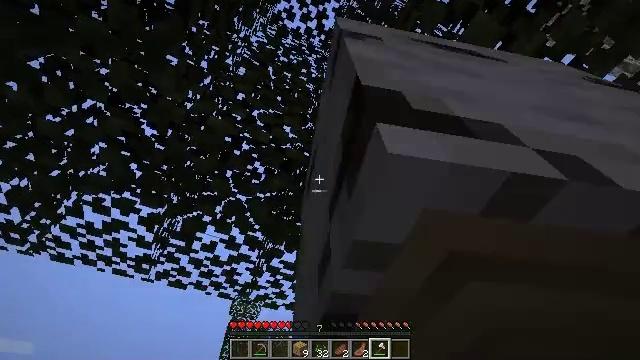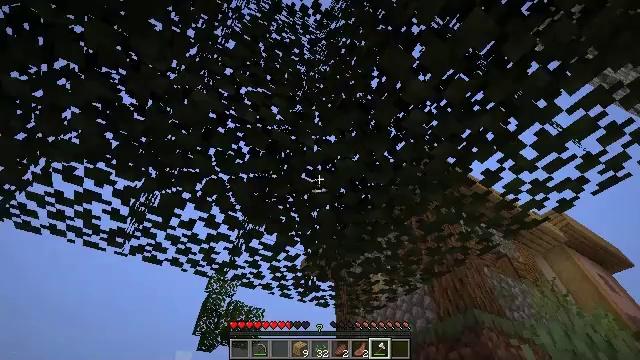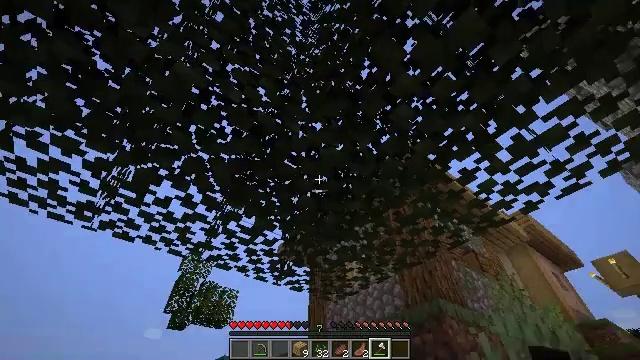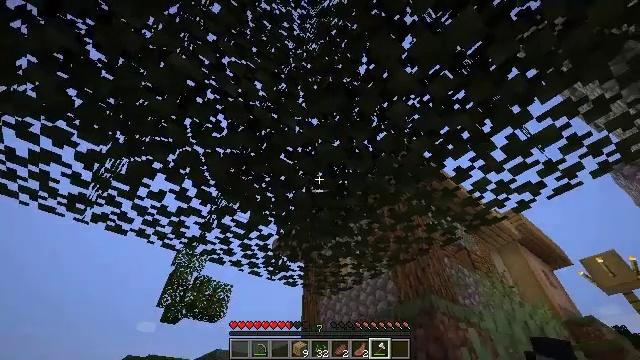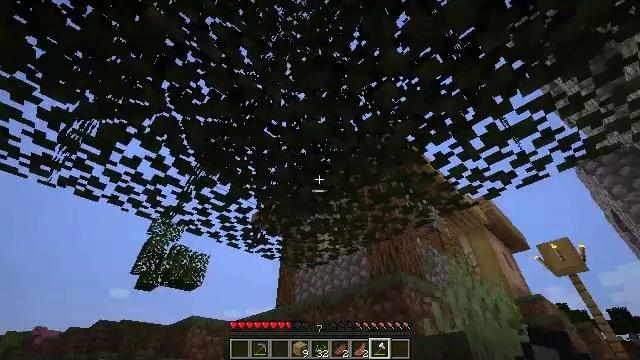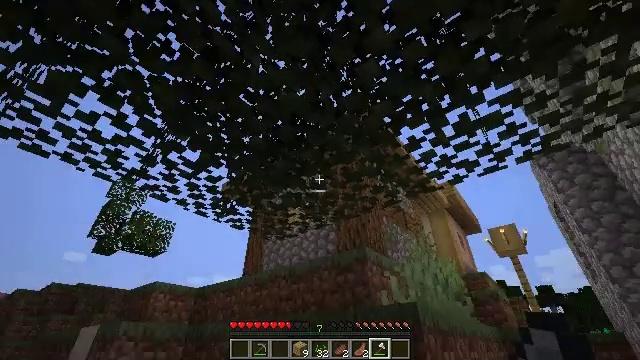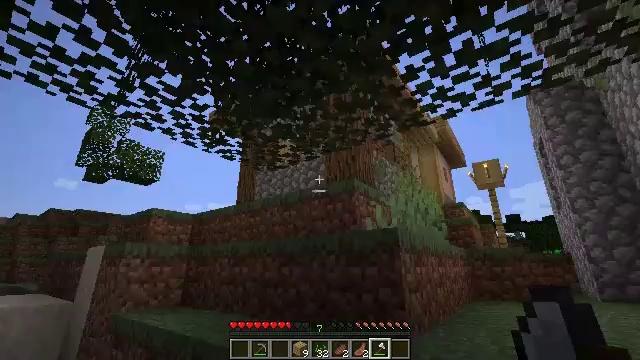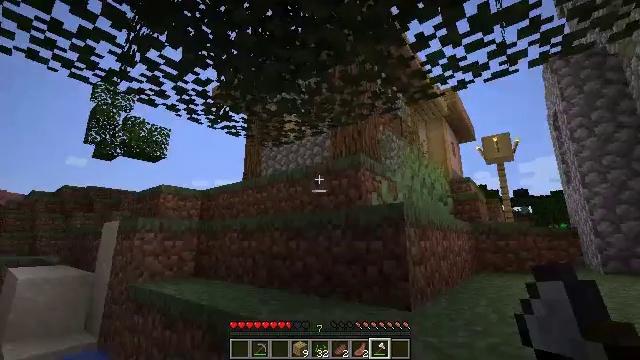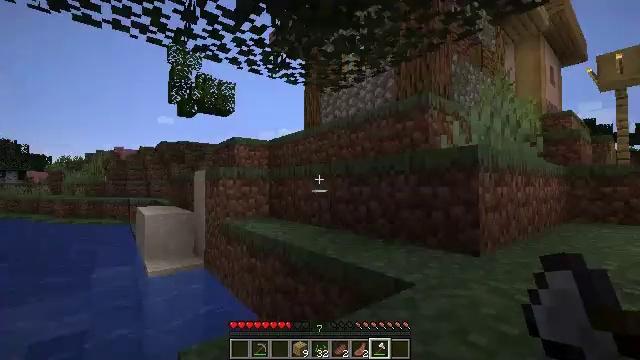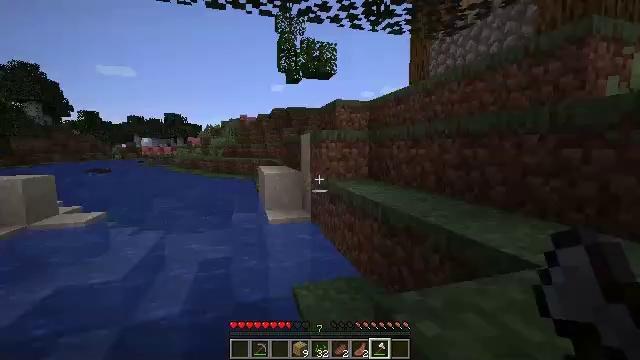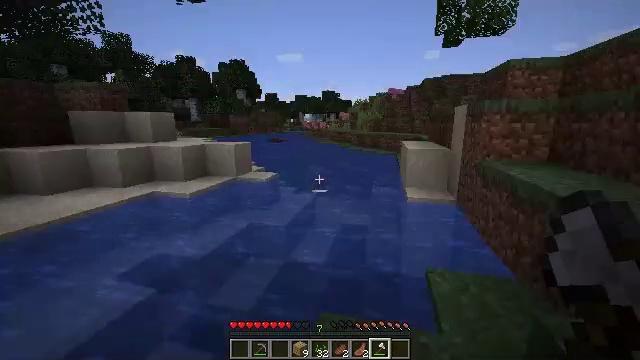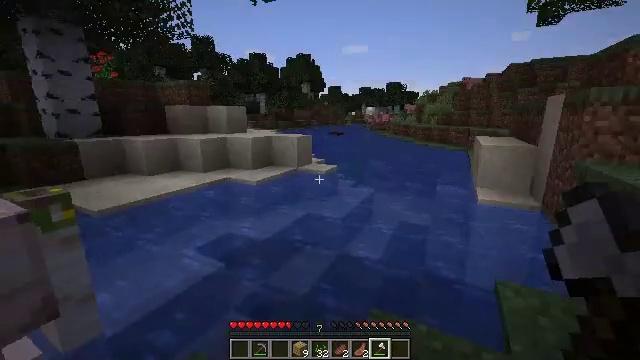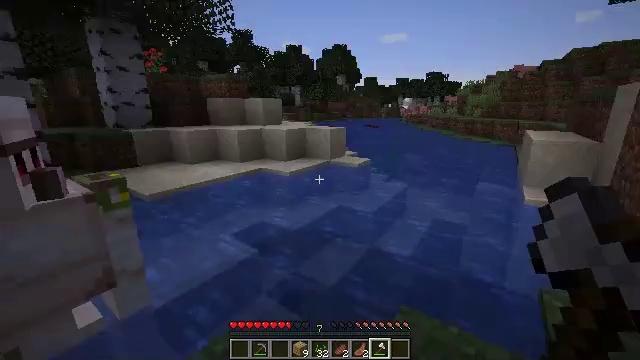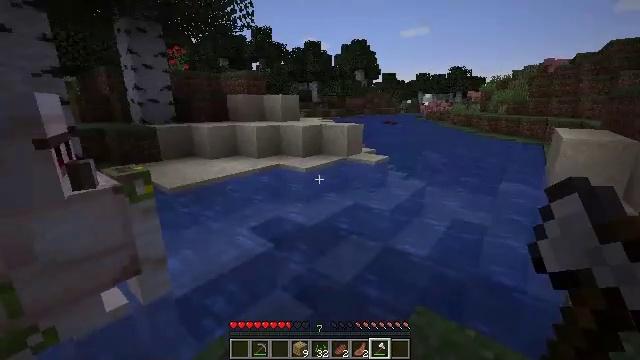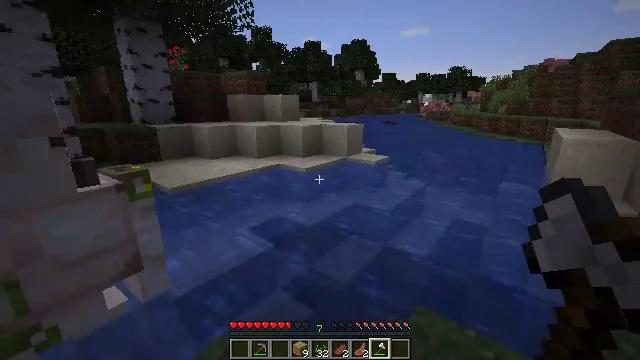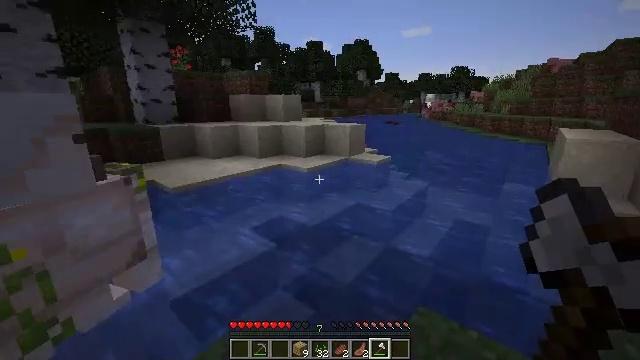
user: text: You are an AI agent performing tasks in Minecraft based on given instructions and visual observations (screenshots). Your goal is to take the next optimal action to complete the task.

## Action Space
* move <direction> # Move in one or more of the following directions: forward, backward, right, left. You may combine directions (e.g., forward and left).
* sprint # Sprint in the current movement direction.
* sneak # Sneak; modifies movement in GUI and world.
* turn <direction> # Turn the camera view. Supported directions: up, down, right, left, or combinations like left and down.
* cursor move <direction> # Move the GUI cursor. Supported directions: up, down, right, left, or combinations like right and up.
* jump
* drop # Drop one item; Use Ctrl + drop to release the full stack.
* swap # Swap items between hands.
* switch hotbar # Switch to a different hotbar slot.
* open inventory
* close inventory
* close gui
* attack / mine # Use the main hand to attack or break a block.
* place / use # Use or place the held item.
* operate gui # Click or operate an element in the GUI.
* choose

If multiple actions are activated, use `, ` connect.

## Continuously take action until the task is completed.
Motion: motion action
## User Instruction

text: Gather birch log for crafting.
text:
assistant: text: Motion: turn right and down
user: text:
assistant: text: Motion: turn right and down
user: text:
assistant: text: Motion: turn right
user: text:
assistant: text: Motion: turn right and down
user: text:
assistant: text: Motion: turn right and down
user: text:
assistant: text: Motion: turn right and down
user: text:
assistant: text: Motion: turn left and down
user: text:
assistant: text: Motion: turn left and down
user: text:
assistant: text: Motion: turn left and down
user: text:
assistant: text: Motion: turn left and down
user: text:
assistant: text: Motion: turn left and down
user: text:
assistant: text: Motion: turn left and down
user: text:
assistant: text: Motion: turn left
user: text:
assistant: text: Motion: no_op
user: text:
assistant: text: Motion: no_op
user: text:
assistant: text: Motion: turn left
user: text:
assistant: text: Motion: turn left
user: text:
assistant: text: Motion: turn left
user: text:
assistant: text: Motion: turn left
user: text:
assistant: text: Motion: move forward, turn left
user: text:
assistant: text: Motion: move forward, turn left
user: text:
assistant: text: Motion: move forward, turn left
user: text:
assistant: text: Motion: move forward, turn left
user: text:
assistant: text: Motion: move forward, turn left
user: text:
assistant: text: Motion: move forward, turn left
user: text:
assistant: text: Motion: move forward, turn left
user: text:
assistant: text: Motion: move forward, turn left
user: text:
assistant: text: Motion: move forward, turn left and up
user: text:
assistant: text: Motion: move forward
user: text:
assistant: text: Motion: move forward